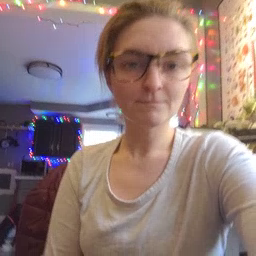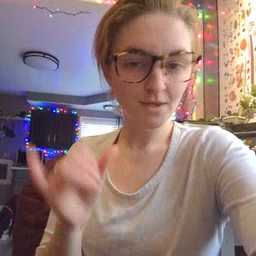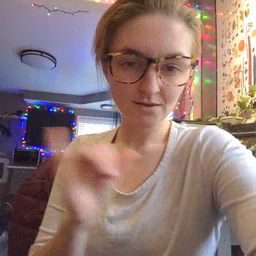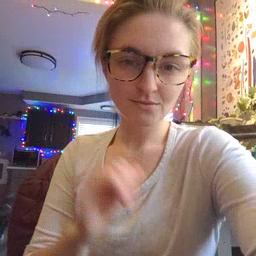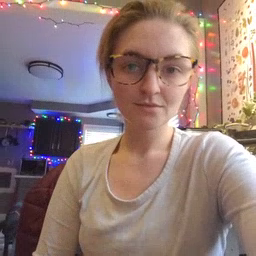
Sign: same